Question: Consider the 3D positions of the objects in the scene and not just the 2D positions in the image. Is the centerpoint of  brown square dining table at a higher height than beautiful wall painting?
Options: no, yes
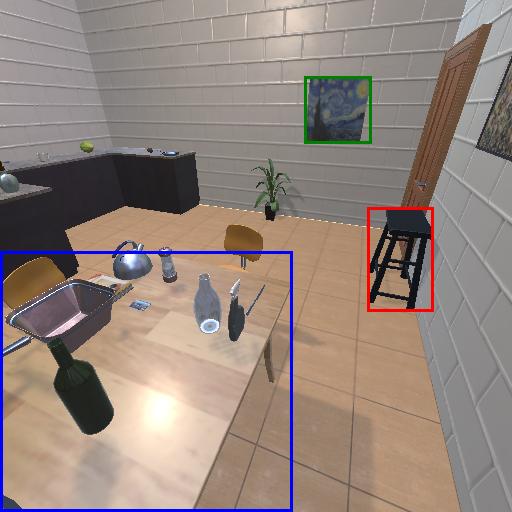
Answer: no